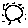
Label: sun